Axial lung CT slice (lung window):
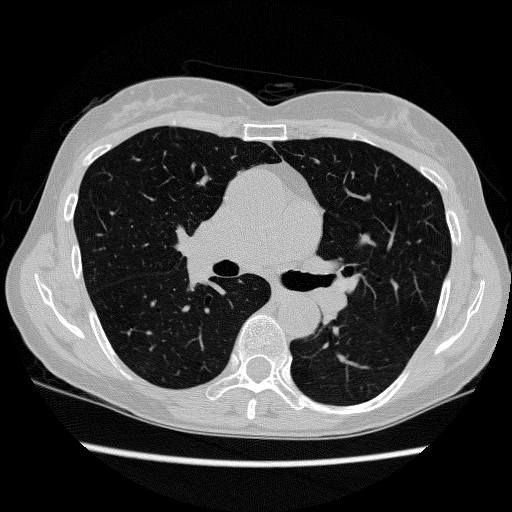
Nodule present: no